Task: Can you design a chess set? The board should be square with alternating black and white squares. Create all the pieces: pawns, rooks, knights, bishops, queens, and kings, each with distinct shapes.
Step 2913:
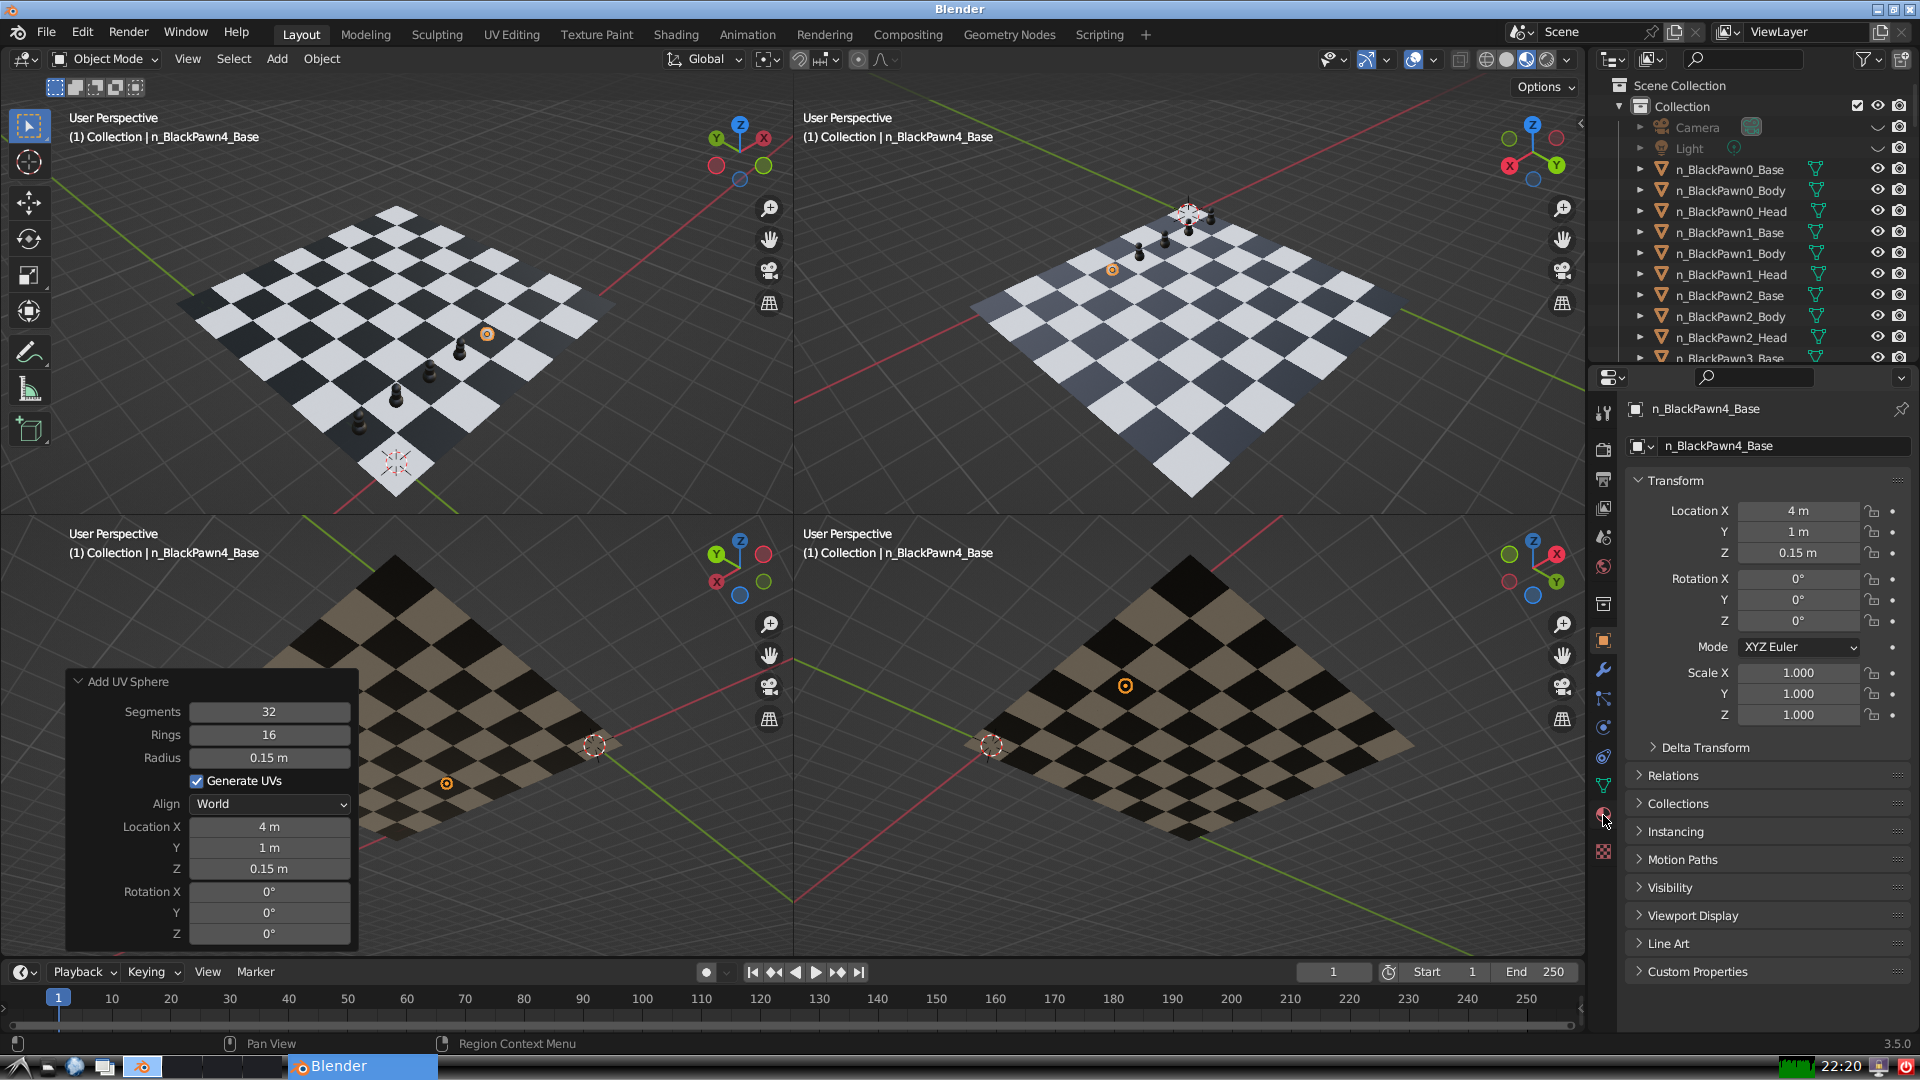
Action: click: no